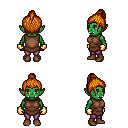
a pixel art fantasy rpg character, female body template, orc, green skin, brown tunic, magenta pants, dark blonde short topknot hairstyle, gold gloves, brown shoes, four views (front, back, left, right), 2x2 character sprite sheet, small pixel art, hard edges, no anti-aliasing